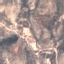
Label: HerbaceousVegetation